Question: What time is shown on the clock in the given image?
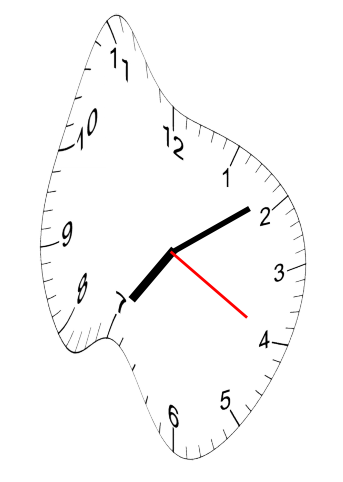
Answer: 07:09:20